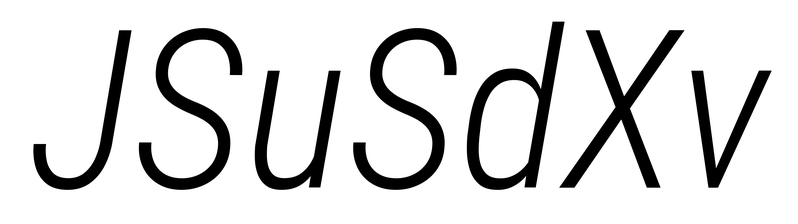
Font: Roboto-Italic_Condensed_Light_Italic